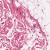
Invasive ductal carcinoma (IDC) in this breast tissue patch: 0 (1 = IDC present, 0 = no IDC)